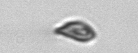
Label: Cryptophyta